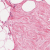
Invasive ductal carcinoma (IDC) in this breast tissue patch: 0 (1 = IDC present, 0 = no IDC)